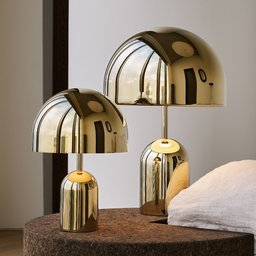
Label: lighting